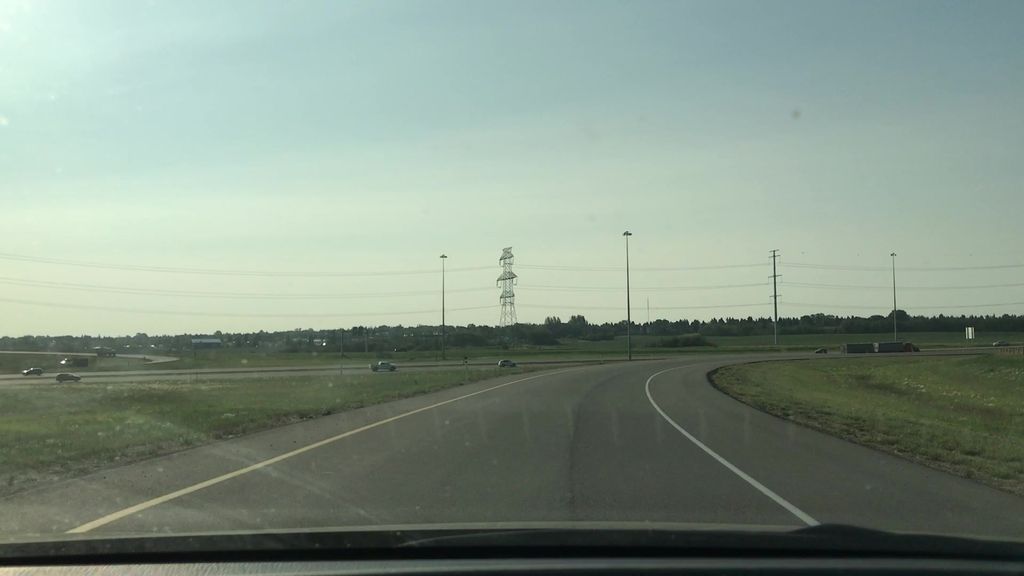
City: edmonton